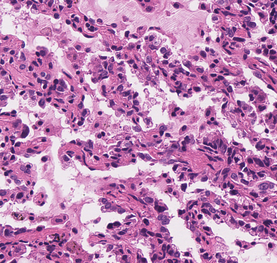
Tumor epithelial tissue: yes
Tumor-associated stroma tissue: yes
Normal tissue: no